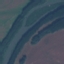
Land use / land cover: River